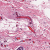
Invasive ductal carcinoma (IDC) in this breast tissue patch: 0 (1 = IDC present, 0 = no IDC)